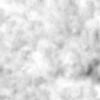
Label: no_change